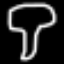
Label: mushroom